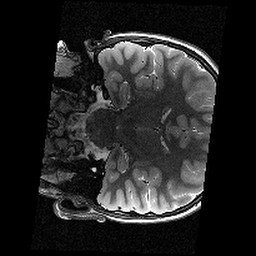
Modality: T2w
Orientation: coronal
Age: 13
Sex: female
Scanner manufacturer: siemens
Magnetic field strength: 3 T
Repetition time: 9.23 s
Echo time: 0.067 s